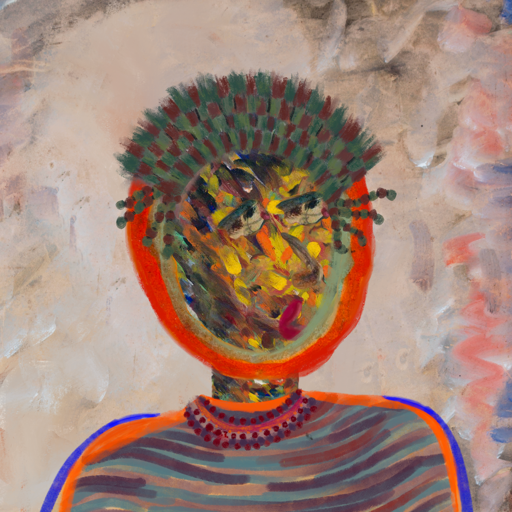
Background: Roy_Bahadur, Head And Neck Side: An_Impression, Face Side: Pipe, Bust: Experience, Hair Side: Sisters, Head Accessory: After_Raid_Crown, Second Necklace: Blank, Necklace: Roy_Bahadur, Baby: Blank